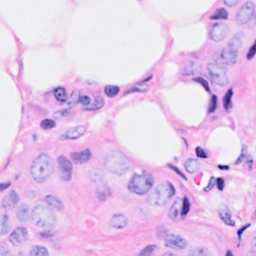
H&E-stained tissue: Breast